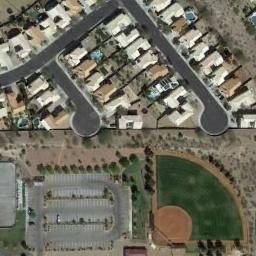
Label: baseball_diamond